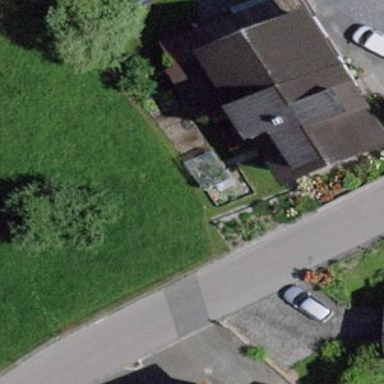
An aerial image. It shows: Detached building.